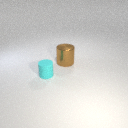
small cyan rubber cylinder in front of large brown metal cylinder